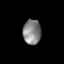
Tissue: skin
Cell type: Epithelial cells
Senescence score: 0.2551
Nuclear area (px): 441
Mean DAPI intensity: 133.204